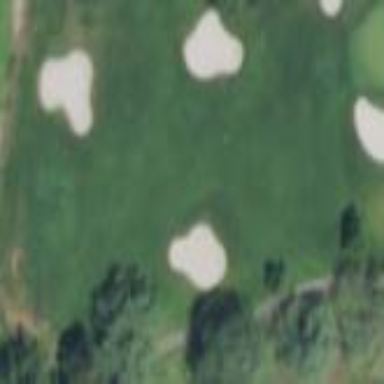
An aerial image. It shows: Grassy golf fairway.